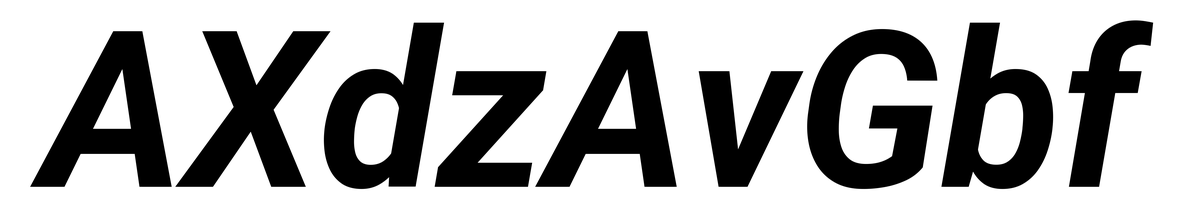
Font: Roboto-Italic_Bold_Italic